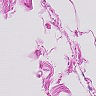
Metastatic tissue present: no